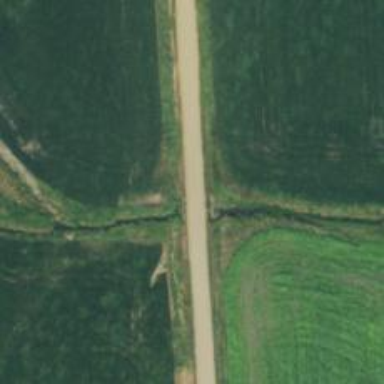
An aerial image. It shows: Unclassified road on bridge.